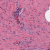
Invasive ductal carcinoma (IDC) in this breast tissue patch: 0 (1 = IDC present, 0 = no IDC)